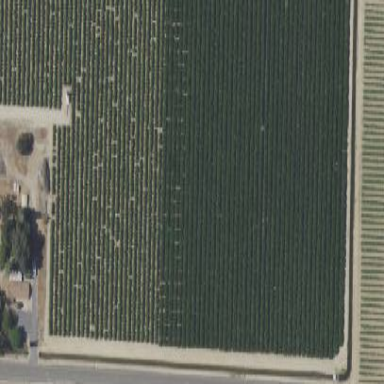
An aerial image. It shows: Orange orchard with rows of orange trees.